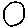
Label: circle